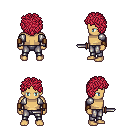
a pixel art fantasy rpg character, male body template, human, tanned skin, steel arm armor, metal pants, ruby red curly afro hairstyle, leather bracers, dagger, four views (front, back, left, right), 2x2 character sprite sheet, small pixel art, hard edges, no anti-aliasing